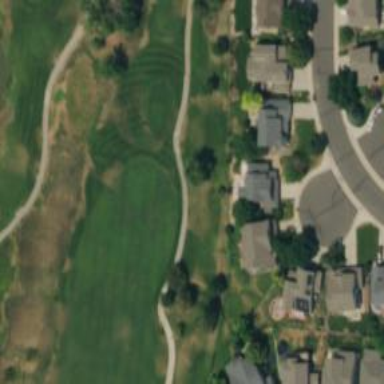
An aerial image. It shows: View of golf hole.